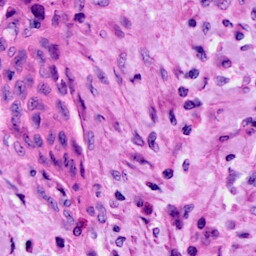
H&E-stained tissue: Cervix